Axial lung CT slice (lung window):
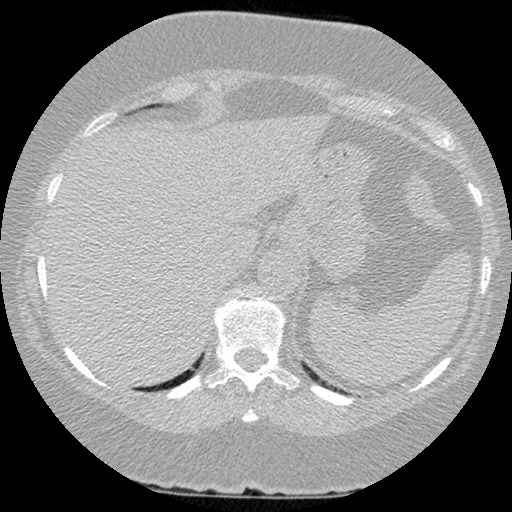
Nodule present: no